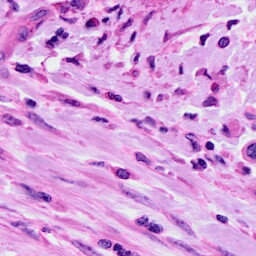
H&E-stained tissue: Cervix